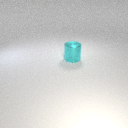
large cyan metal cylinder